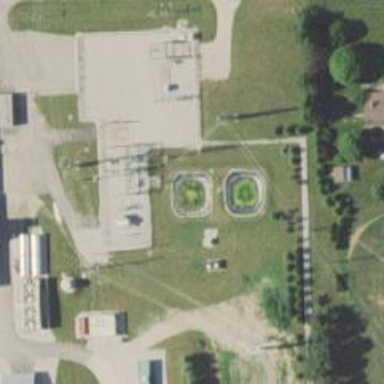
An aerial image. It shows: Power substation specializing in generation.